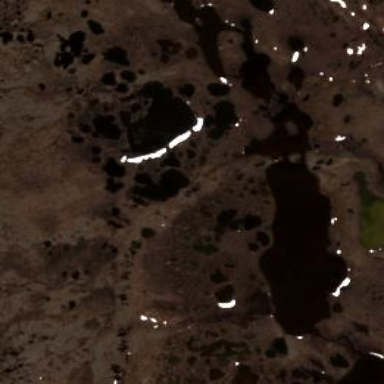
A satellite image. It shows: Tundra pond within wetland area.